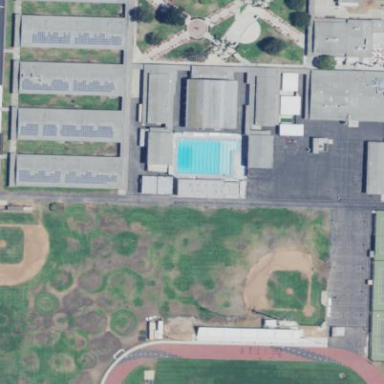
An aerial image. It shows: School.